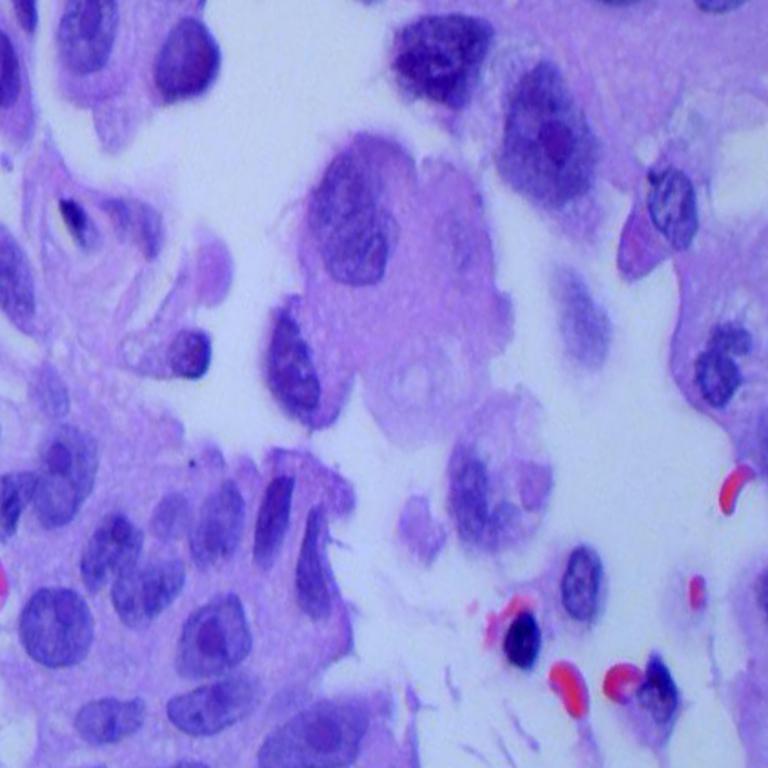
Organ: lung
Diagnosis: adenocarcinomas